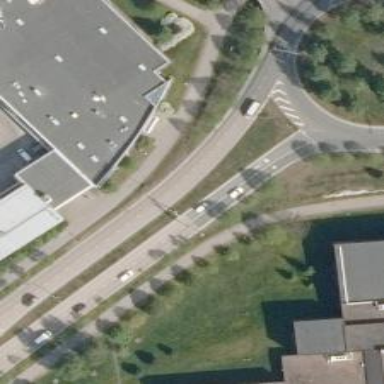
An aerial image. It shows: Asphalt cycleway.